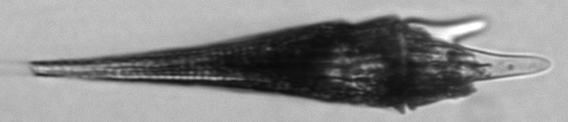
Label: Tripos_furca